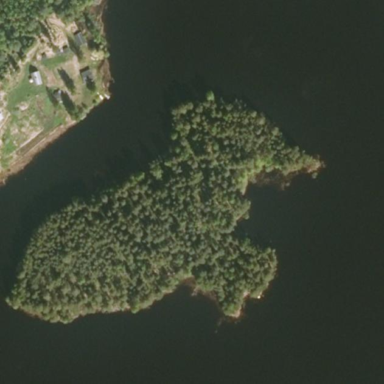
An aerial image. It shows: Island.